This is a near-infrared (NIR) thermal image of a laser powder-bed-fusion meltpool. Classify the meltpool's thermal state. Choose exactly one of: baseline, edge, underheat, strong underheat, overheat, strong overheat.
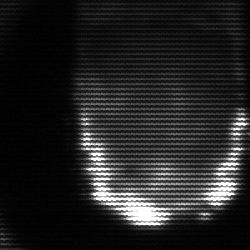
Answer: strong underheat